Interaction volume radius: 10 \u00c5
Interaction volume height: 25 \u00c5
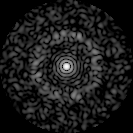
Disorder parameter: 0.8424